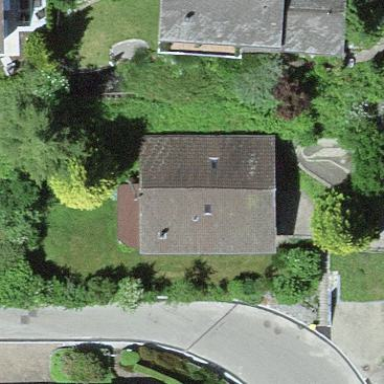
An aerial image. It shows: Residential building.